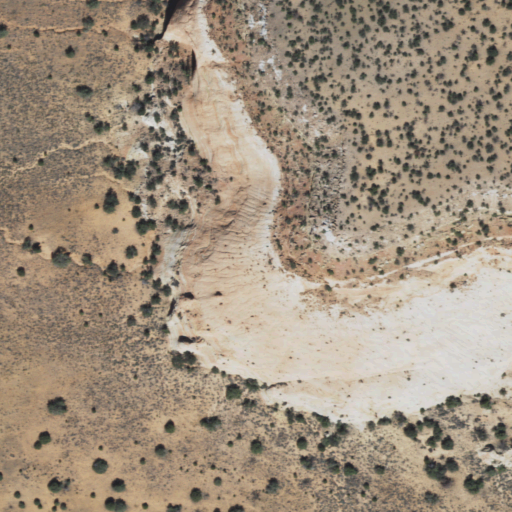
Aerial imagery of mountain in Arizona named The Big Knoll containing shrub, barren land, and evergreen forest